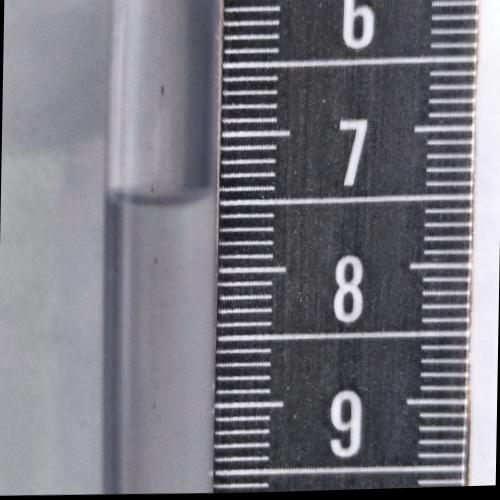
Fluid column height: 7.5 cm